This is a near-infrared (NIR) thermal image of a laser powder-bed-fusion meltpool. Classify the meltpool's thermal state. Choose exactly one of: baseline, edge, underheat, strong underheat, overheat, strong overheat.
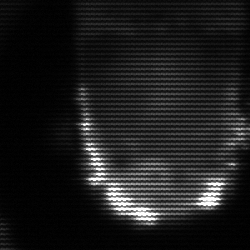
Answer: baseline